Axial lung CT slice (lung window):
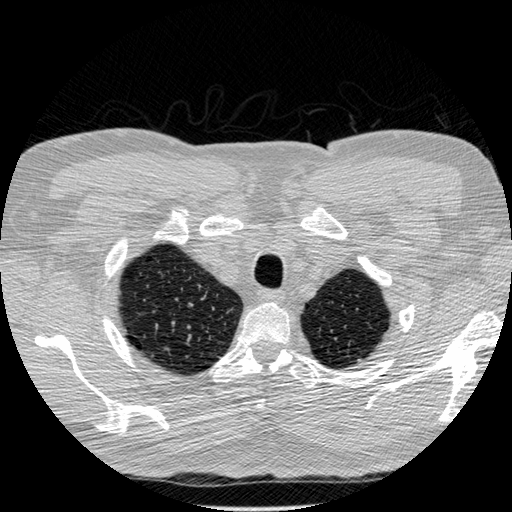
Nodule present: no